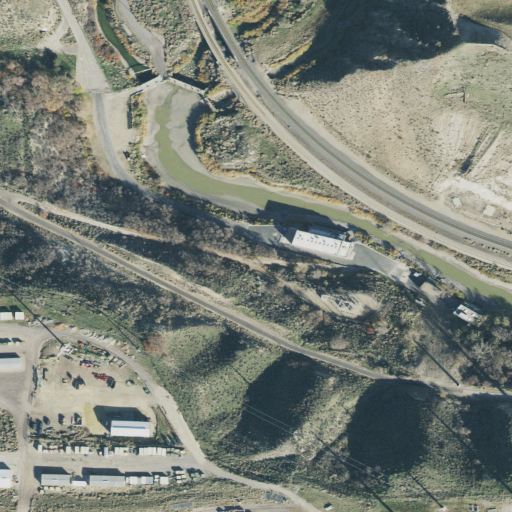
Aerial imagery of gap in Utah named Jordan Narrows containing shrub, medium intensity development, high intensity development, low intensity development, open development, herbaceous wetlands, open water, woody wetlands, and evergreen forest